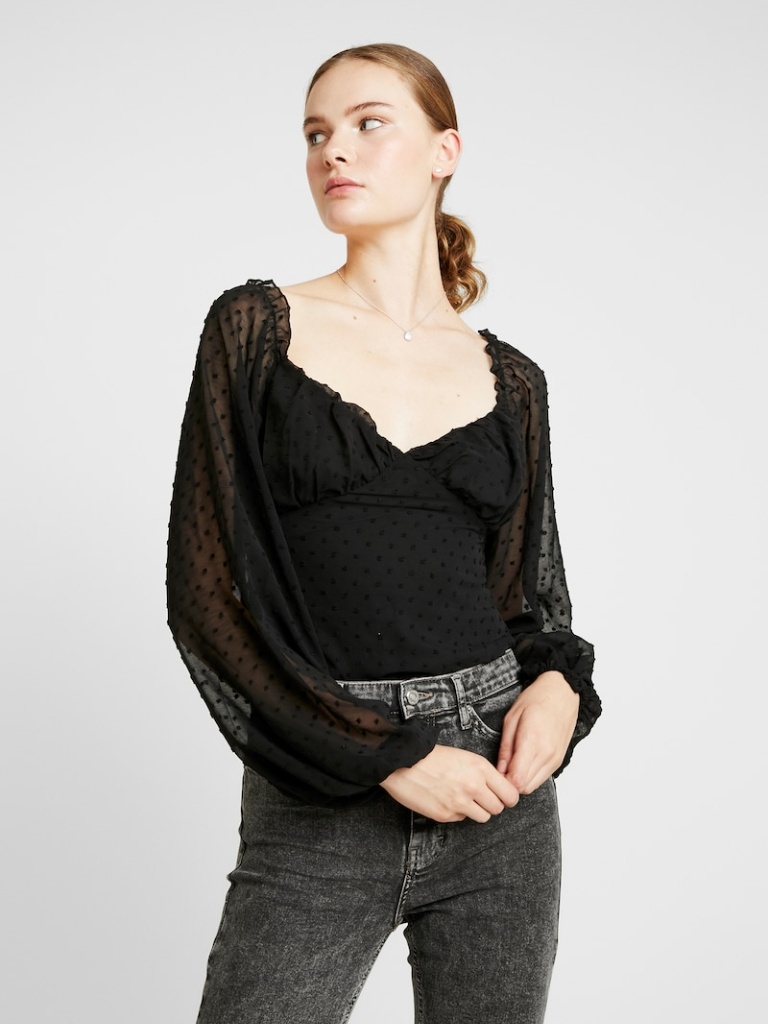
mesh tight long-sleeved with sheer sleeves down waist length Fully Tucked in square bodysuit